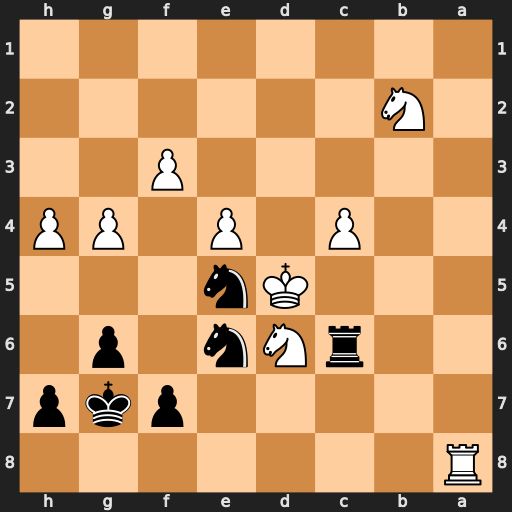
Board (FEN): R7/5pkp/2rNn1p1/3Kn3/2P1P1PP/5P2/1N6/8
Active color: b
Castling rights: -
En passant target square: -
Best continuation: Rc5#